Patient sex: M
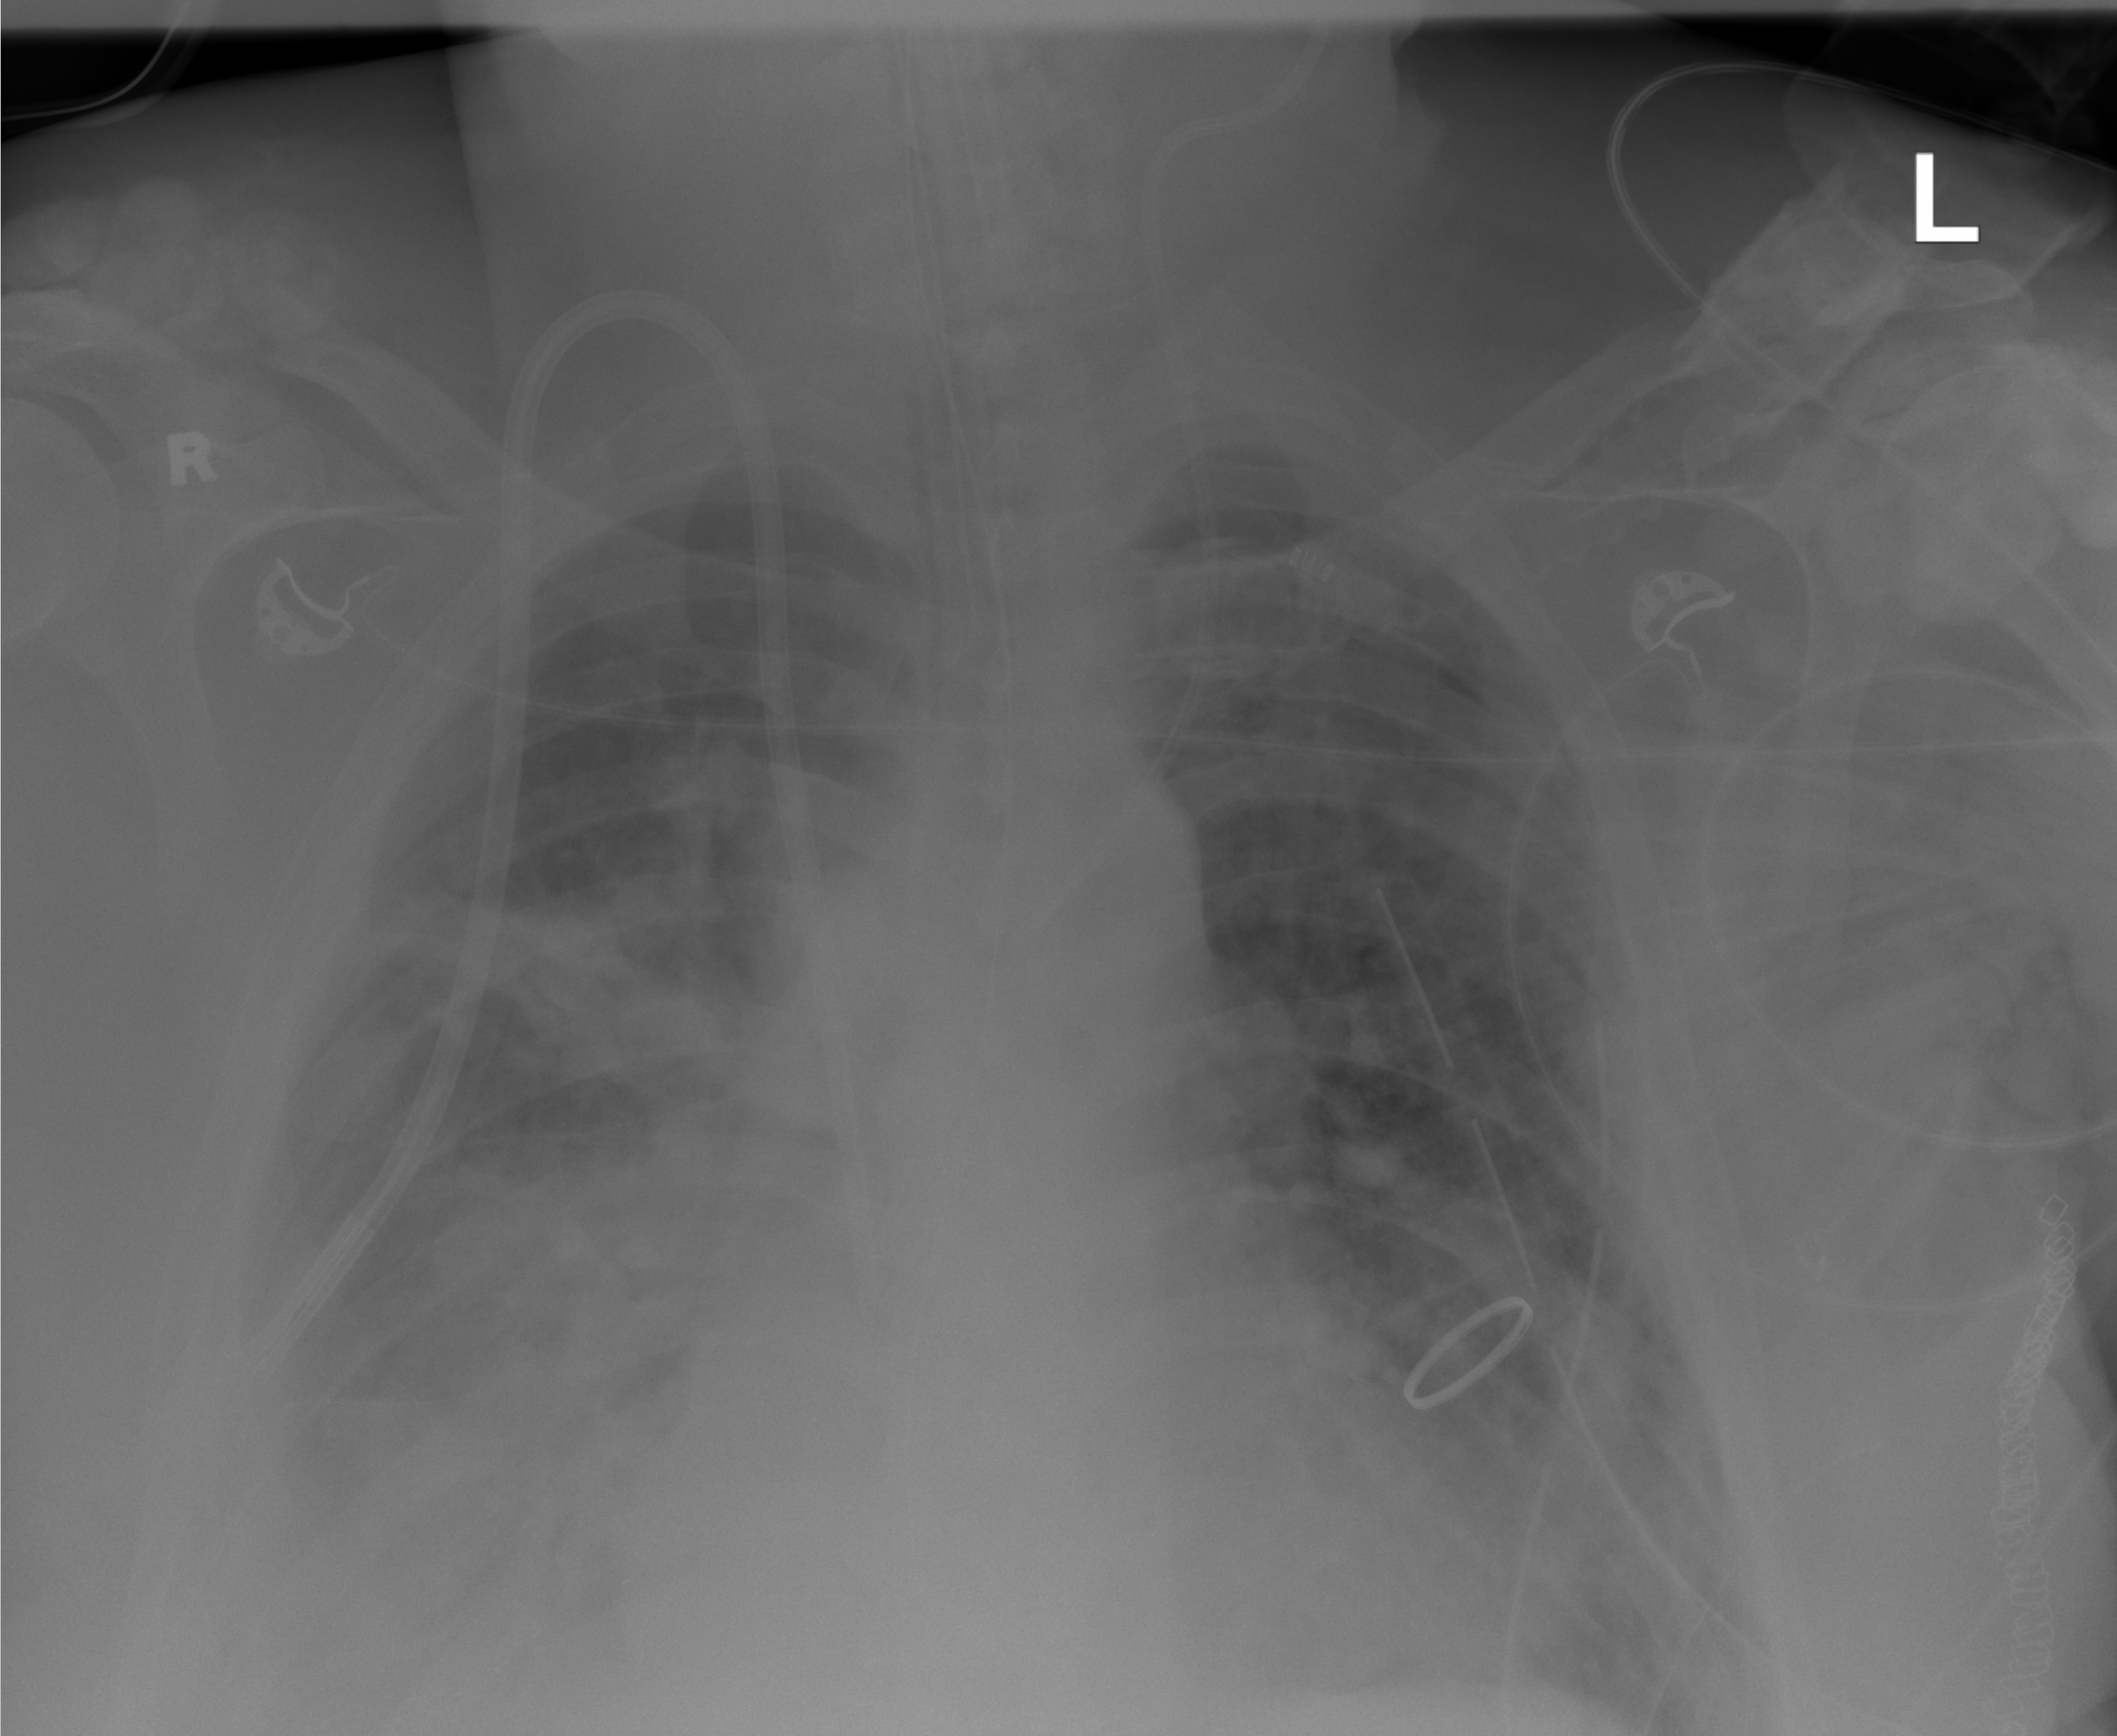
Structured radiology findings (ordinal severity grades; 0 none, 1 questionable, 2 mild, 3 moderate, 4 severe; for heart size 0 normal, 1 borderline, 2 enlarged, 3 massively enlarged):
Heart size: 2
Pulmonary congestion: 2
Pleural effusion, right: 2
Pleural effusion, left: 0
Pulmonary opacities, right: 2
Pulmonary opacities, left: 2
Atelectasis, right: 2
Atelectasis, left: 2